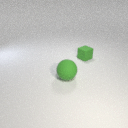
small green rubber cube behind large green rubber sphere